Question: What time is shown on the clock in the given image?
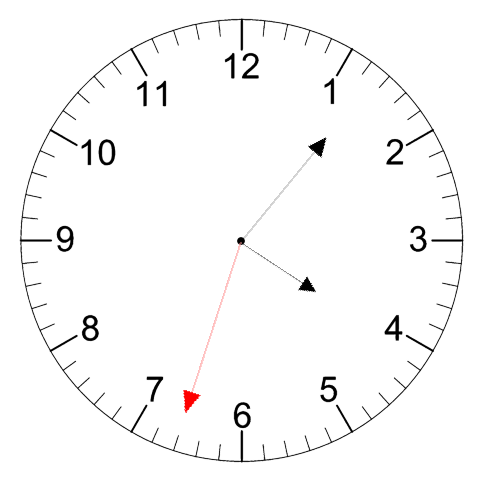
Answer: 04:06:33